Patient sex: M
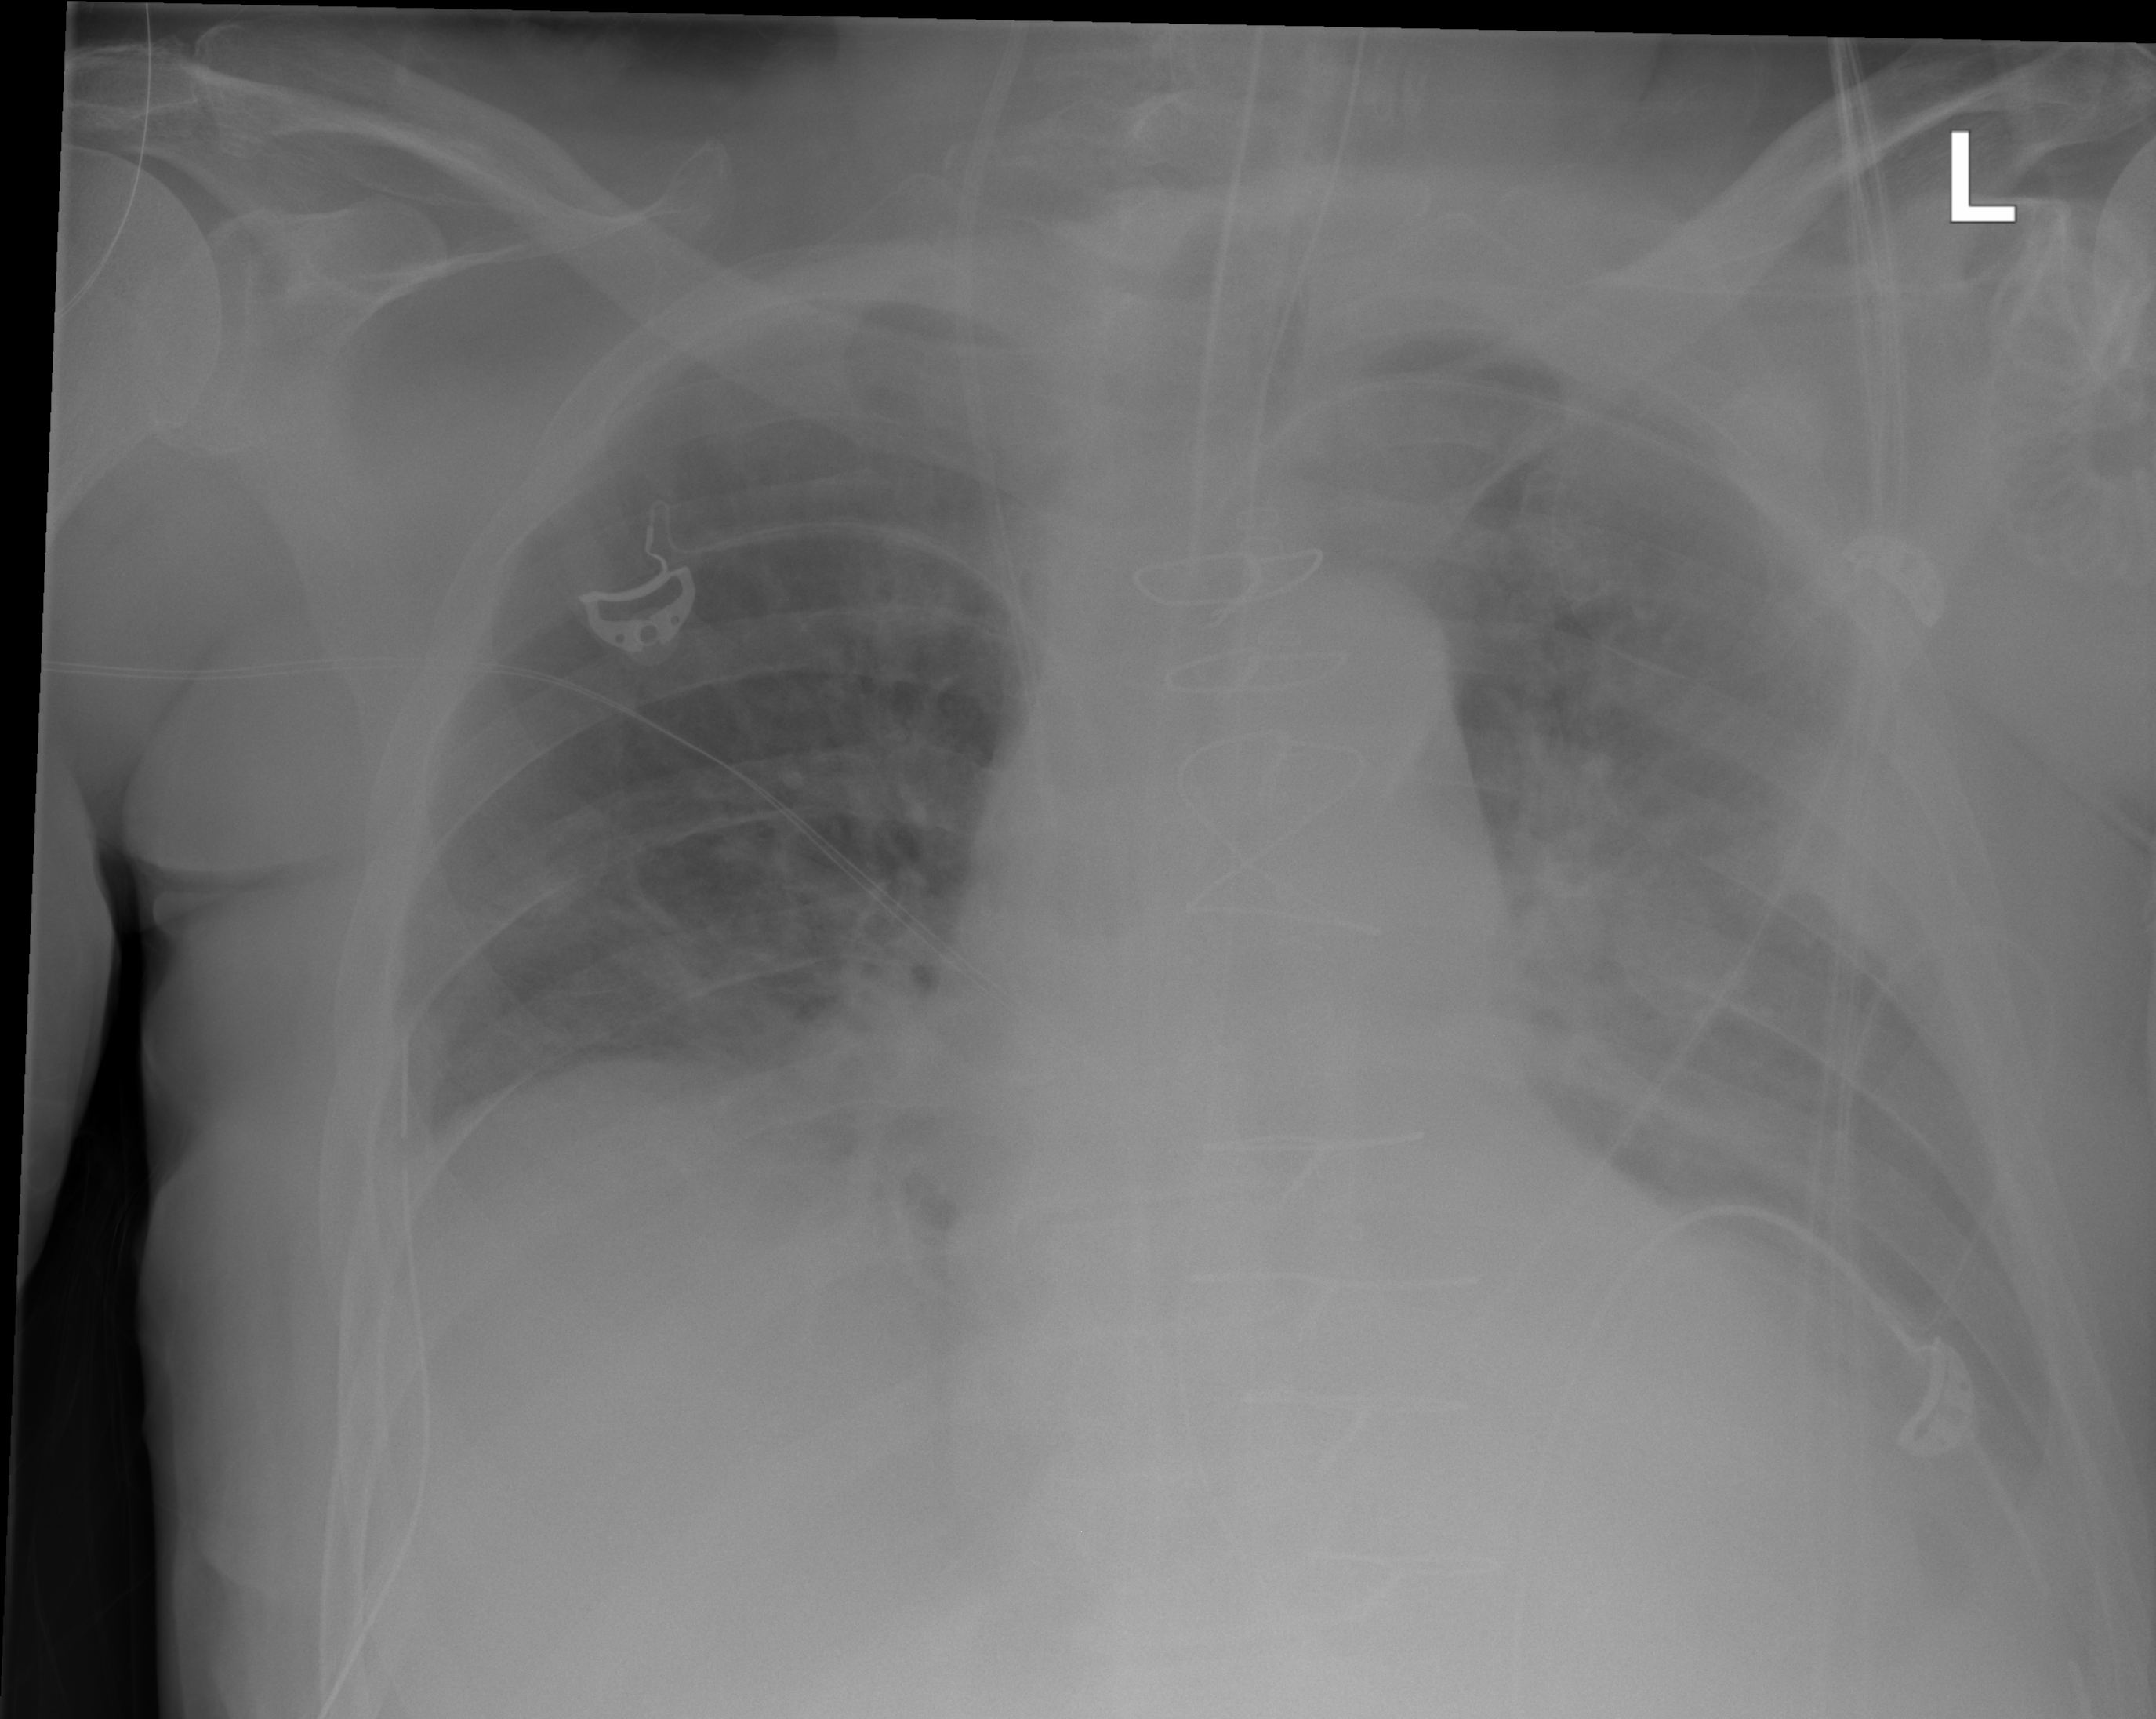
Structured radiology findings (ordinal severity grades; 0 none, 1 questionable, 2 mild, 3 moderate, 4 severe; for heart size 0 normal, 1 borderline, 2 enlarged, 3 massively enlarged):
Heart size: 0
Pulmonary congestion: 0
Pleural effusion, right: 0
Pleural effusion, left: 2
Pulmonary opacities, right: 0
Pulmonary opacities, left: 1
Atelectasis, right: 0
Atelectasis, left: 2